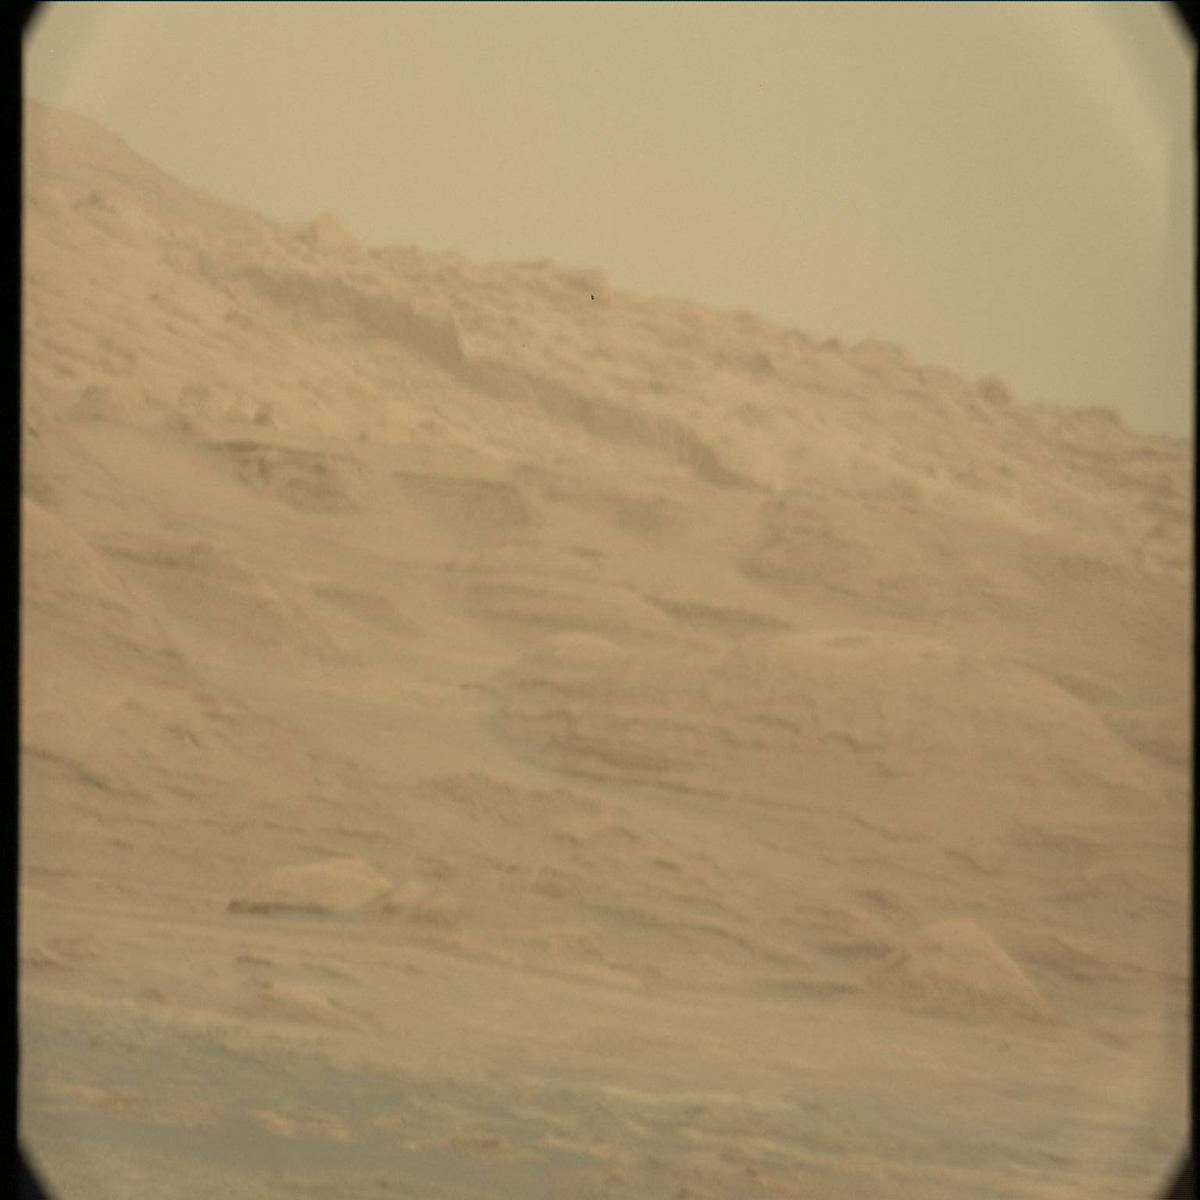
Terrain classes present: Ridge, Sand / Soil, Sky